Interaction volume radius: 10 \u00c5
Interaction volume height: 20 \u00c5
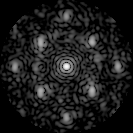
Disorder parameter: 0.4201